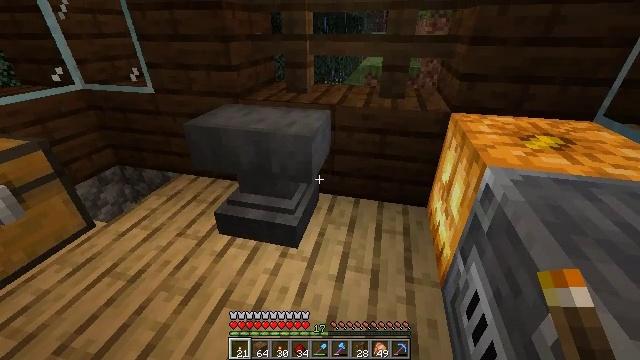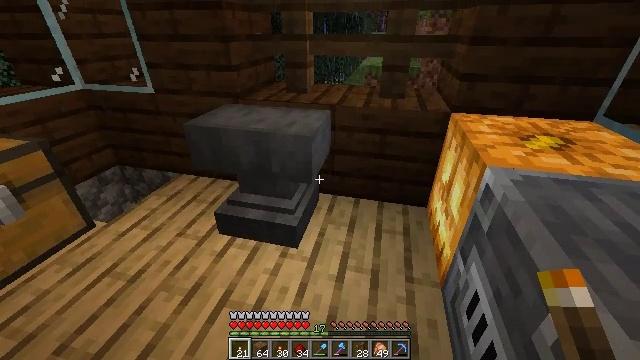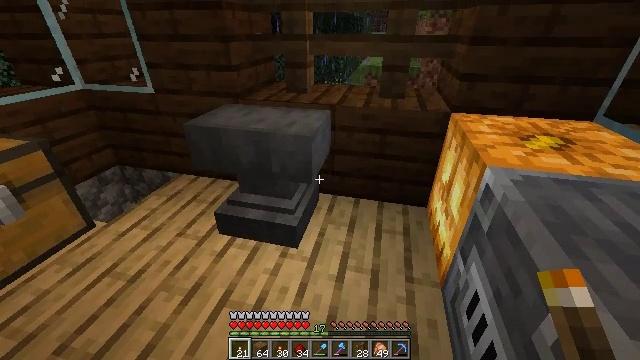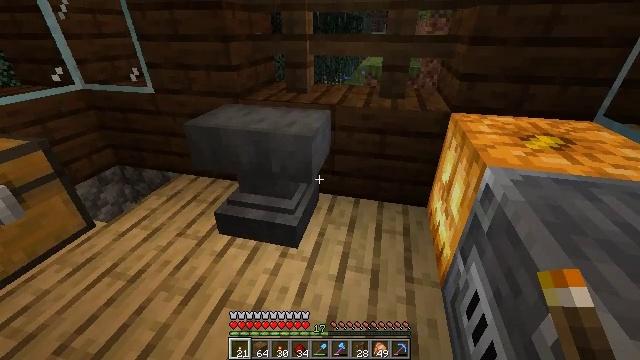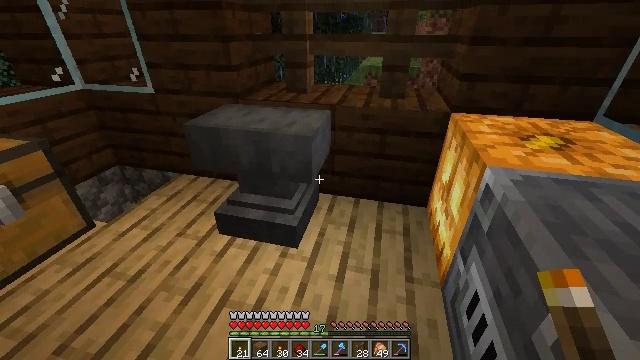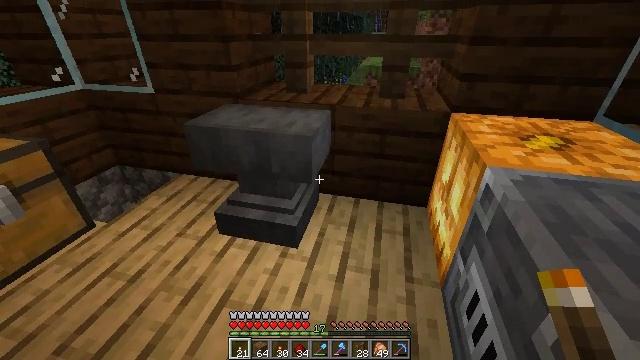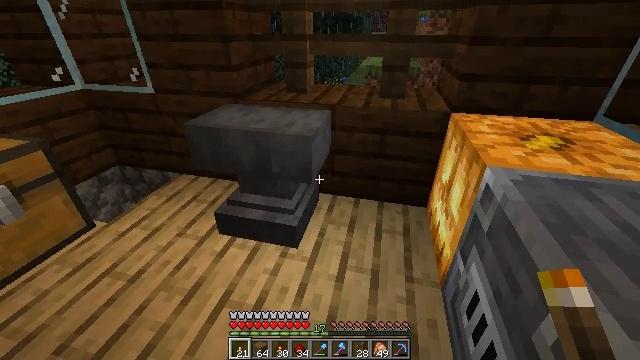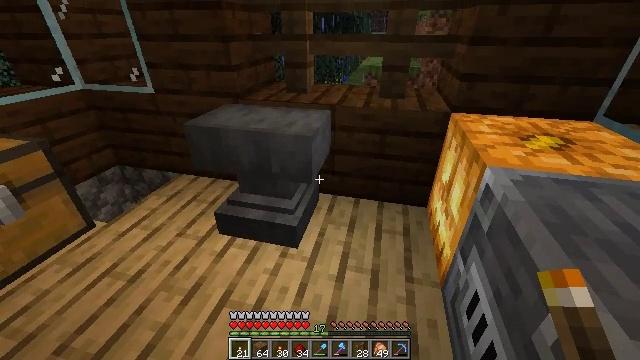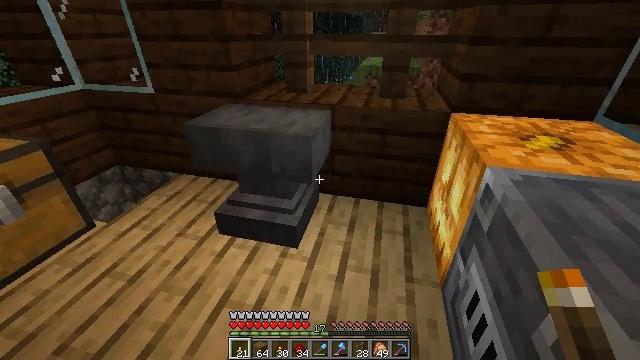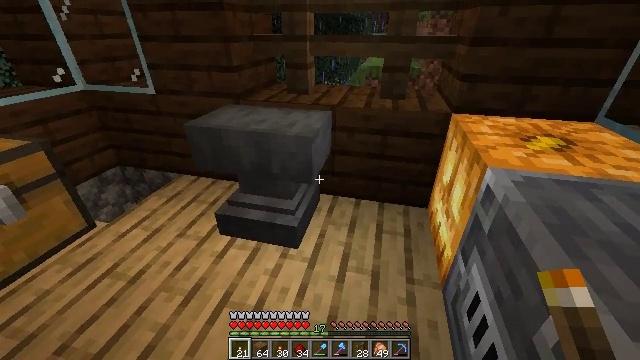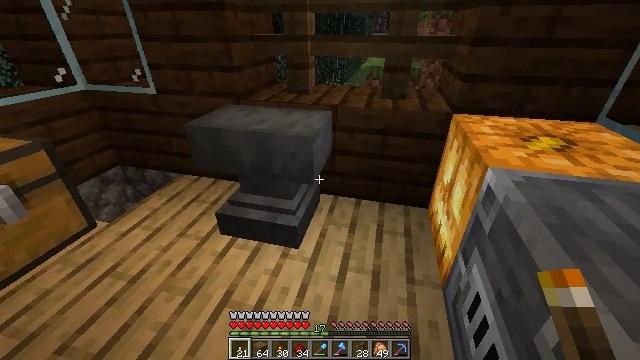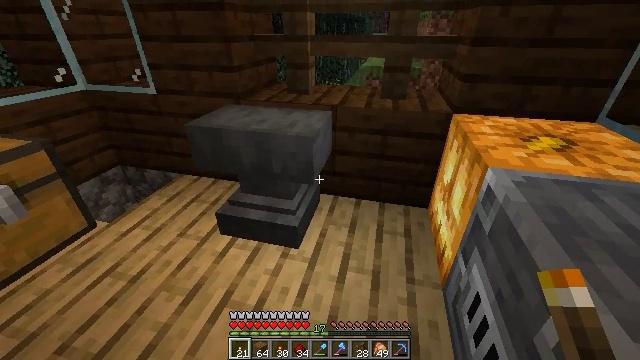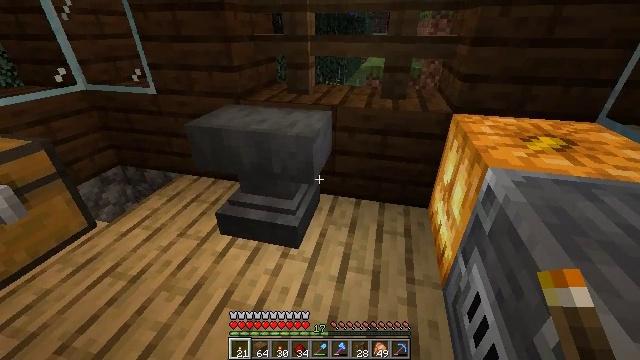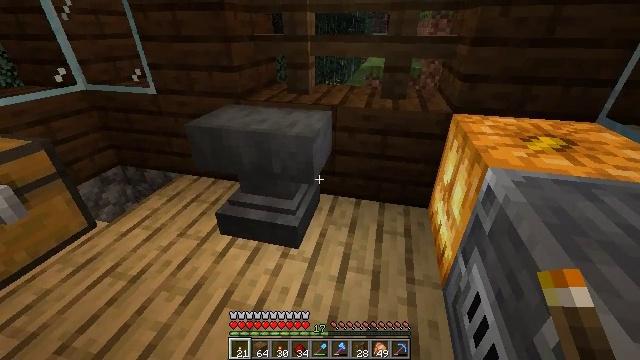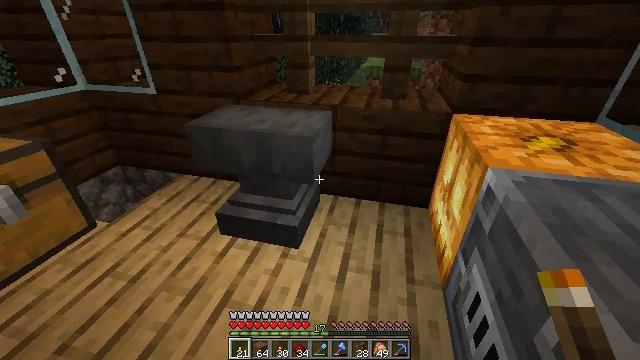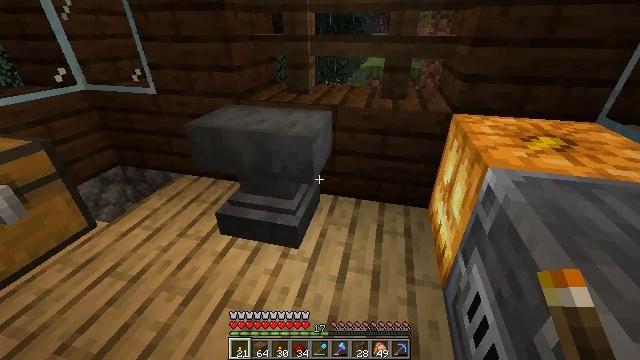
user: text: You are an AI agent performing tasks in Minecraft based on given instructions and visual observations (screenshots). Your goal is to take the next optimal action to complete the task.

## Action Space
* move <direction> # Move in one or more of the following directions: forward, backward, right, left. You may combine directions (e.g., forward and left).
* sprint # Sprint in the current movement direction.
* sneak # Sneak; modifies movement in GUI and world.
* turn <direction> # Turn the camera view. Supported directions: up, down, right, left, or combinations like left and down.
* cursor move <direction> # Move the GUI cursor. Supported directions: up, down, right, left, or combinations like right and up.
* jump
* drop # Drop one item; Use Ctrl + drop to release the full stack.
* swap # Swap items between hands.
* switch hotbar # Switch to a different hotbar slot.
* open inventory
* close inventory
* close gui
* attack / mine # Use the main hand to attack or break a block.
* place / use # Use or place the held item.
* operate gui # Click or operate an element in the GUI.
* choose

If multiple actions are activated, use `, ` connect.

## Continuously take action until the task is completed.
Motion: motion action
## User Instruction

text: Collect spruce planks and craft a spruce pressure plate.
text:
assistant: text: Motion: no_op
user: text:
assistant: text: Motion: no_op
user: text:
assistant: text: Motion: no_op
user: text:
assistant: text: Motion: no_op
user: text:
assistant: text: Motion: no_op
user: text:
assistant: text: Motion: no_op
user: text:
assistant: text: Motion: no_op
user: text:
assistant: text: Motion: no_op
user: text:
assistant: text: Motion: no_op
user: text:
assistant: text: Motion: no_op
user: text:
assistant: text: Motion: no_op
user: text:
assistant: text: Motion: no_op
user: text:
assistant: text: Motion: no_op
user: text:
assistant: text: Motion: no_op
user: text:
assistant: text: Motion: no_op
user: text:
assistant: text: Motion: no_op
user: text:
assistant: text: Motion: no_op
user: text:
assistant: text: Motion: no_op
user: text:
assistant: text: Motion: no_op
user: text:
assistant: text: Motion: no_op
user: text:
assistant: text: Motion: turn left
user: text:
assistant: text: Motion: turn left and down
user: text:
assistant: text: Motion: turn left and down
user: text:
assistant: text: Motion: turn left
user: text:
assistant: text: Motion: turn left
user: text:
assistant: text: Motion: turn left and down
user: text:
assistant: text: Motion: no_op
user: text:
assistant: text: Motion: turn left
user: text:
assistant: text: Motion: turn left
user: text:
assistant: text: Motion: turn left